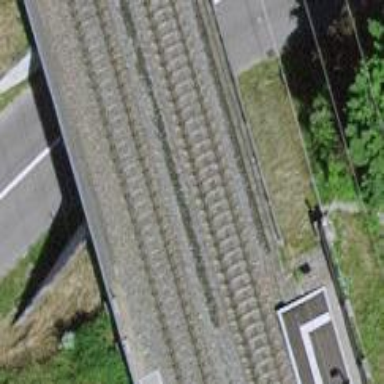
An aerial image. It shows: Bridge with single railway track electrified by contact line.